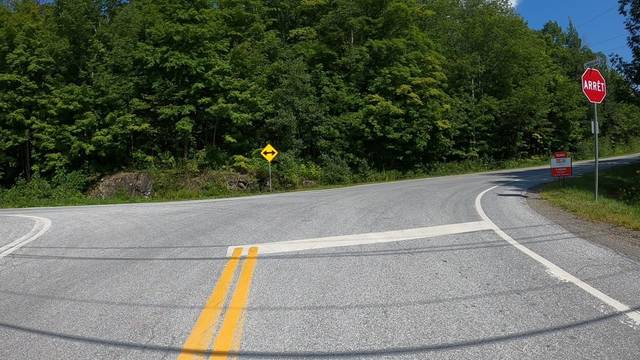
Region: Canada
Coordinates: 45.031, -72.618